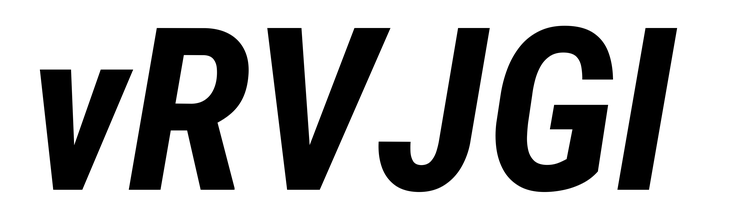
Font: Roboto-Italic_Condensed_Bold_Italic